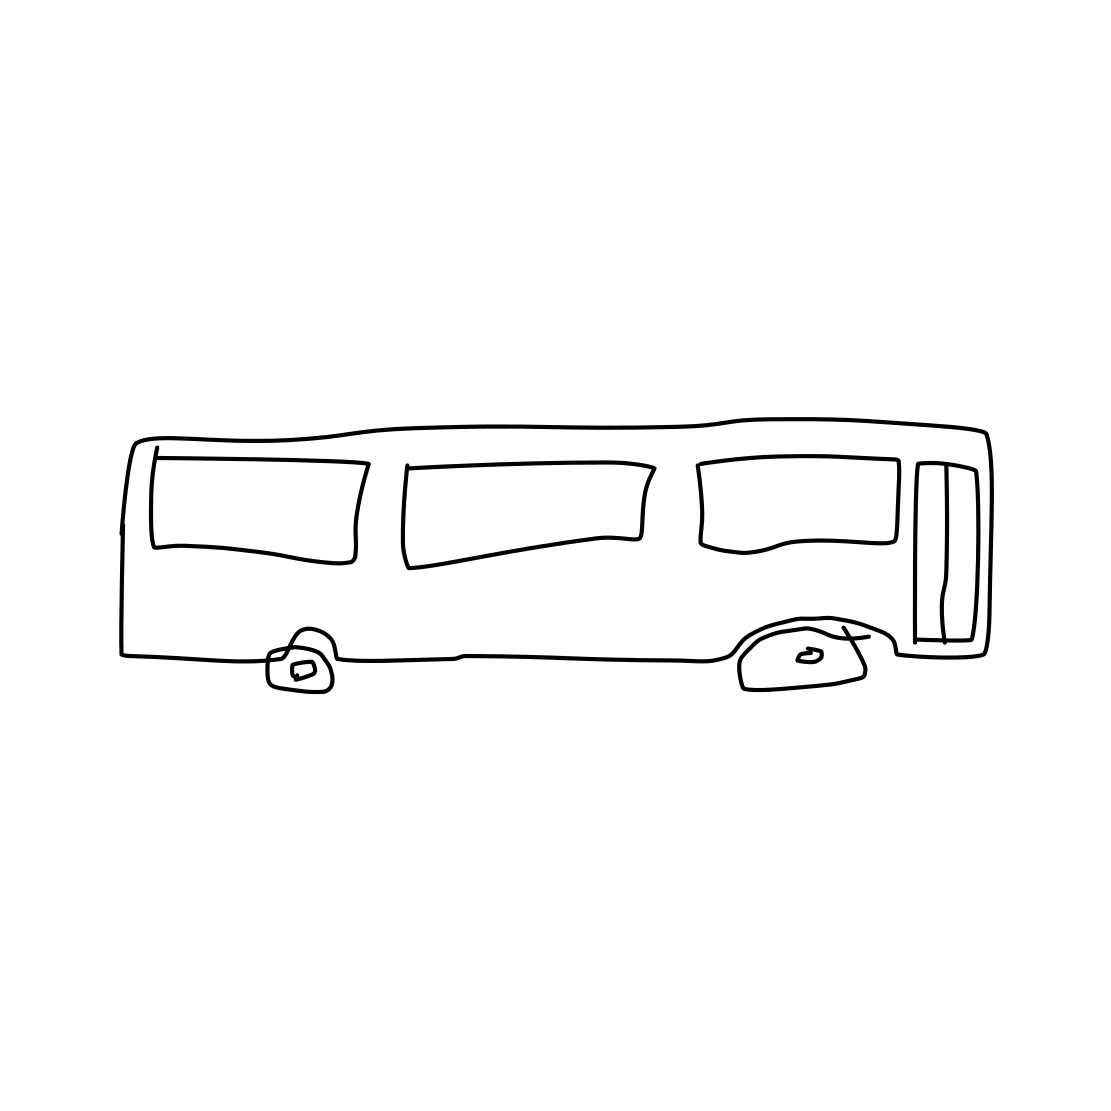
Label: bus